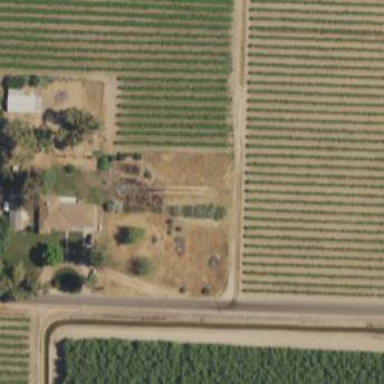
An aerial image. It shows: Orchard.